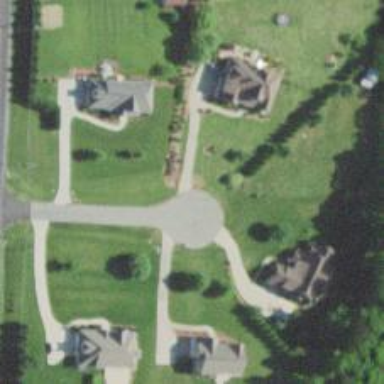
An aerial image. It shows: Driveway.